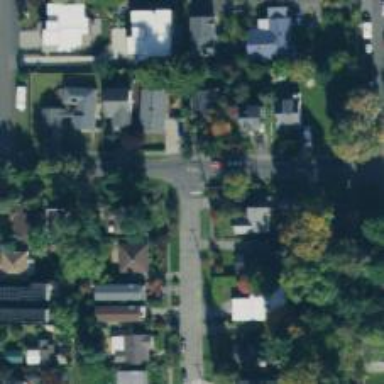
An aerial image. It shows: Residential road with separate sidewalk.